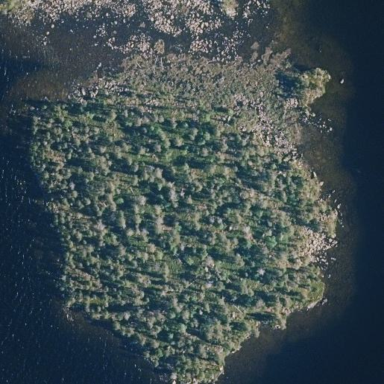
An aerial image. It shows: Islet.